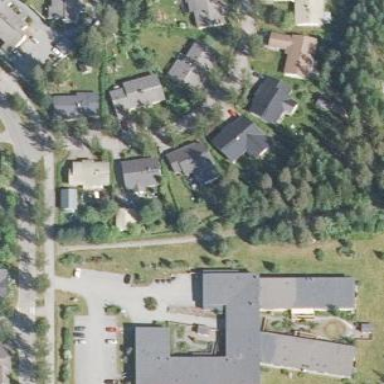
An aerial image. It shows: Nursing home.